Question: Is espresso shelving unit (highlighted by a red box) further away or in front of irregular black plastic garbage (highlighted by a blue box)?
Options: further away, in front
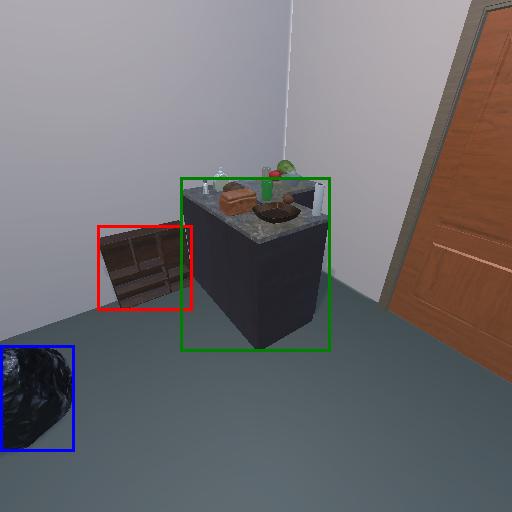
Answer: further away